Question:
Hi All, Cannot run Eclipse; JVM terminated. Exit code=13 I've a problem which was shown in Image, it appear when i open the Ecllipse in my Pc, Anyboby face this Problem and have a solution?, Kindly help me, Thanks in Advance.
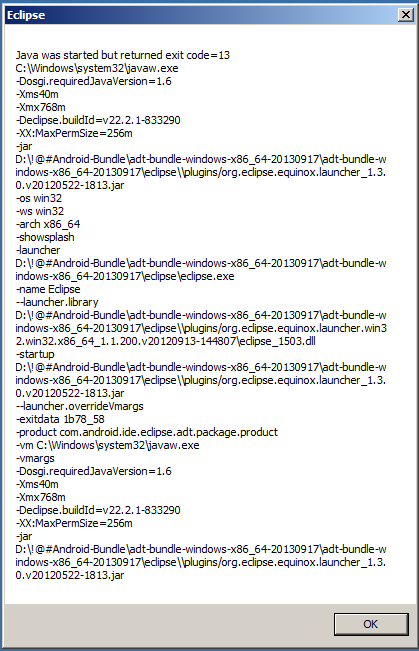
Answer: Have a look here: <URL>
One of the answers is:
> I had the same error when configuring eclipse.ini to use JRE6. Turns
out I caused this error by incorrectly configuring eclipse to use the
64 bit JVM while running a 32 bit version of eclipse 3.7.The correct configuration required the eclipse.ini -vm argumument to
use "C:/Program Files (x86)/" instead of "C:/Program Files/".Make sure that the JVM version (32/64 bit) you use matches the eclipse
version (32/64 bit).
Most answers say only one thing: wrong version of JVM for Eclipse.
Please reconfigure and see if that helps.